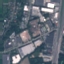
Land use / land cover: Industrial